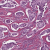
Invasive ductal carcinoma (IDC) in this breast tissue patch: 1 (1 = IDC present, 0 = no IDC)